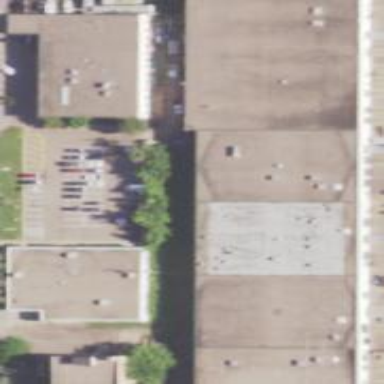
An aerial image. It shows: Packaging supply store office.